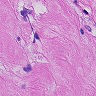
Metastatic tissue present: yes